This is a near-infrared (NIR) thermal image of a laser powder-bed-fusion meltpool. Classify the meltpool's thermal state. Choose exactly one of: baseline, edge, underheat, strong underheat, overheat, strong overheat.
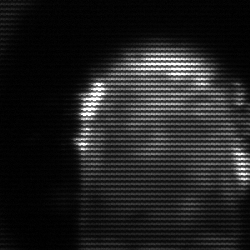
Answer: baseline